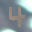
Label: 4